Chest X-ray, AP view. Patient: 62 years old, sex M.
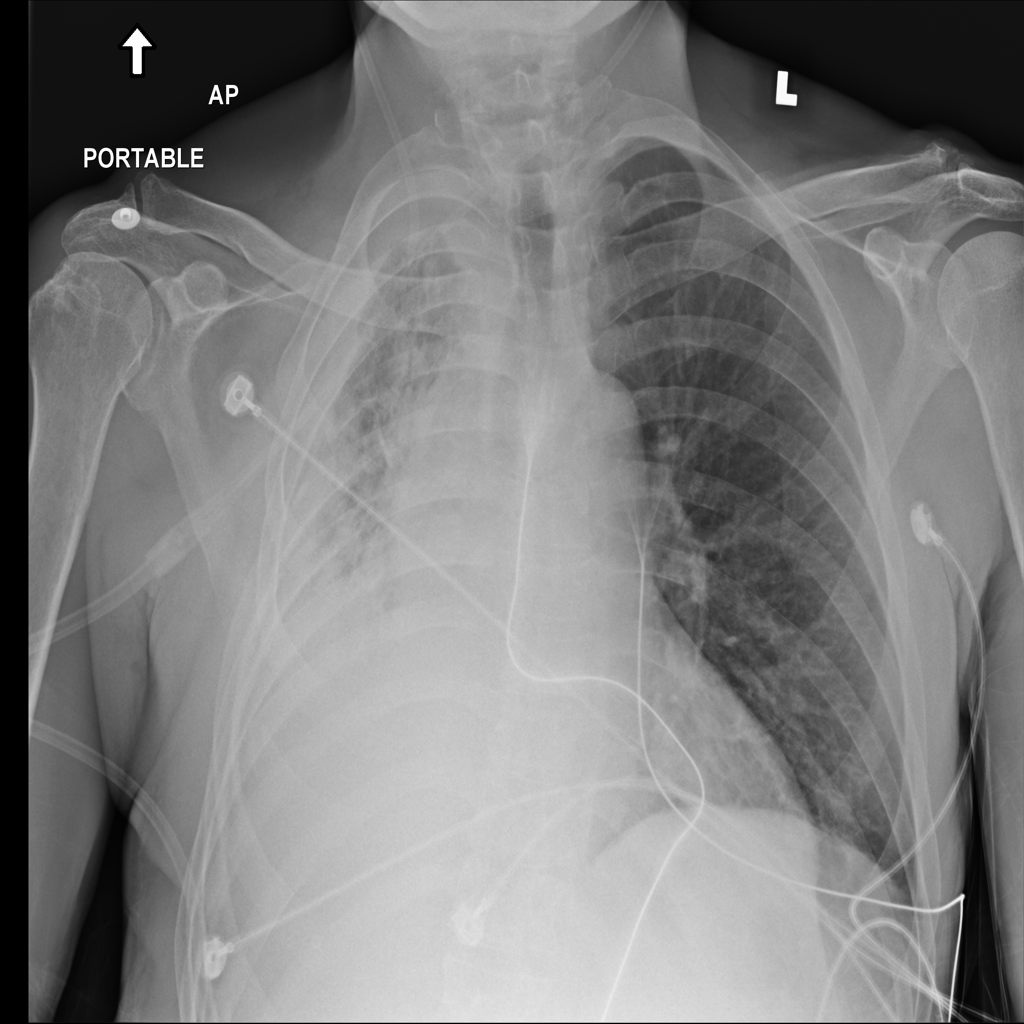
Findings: Infiltration, Pleural_Thickening